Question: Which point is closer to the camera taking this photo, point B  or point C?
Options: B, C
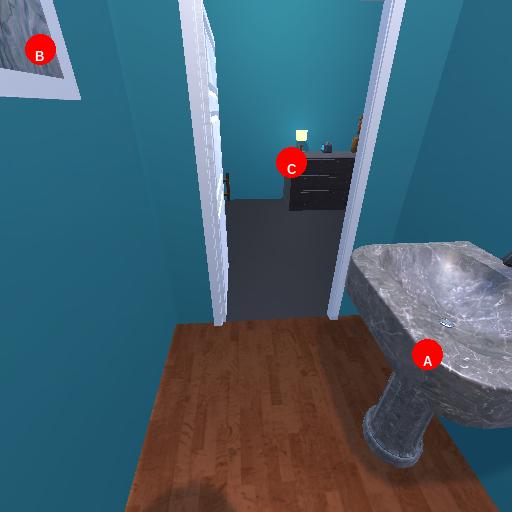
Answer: B